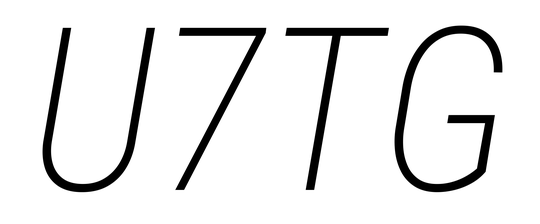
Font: Roboto-Italic_Condensed_ExtraLight_Italic